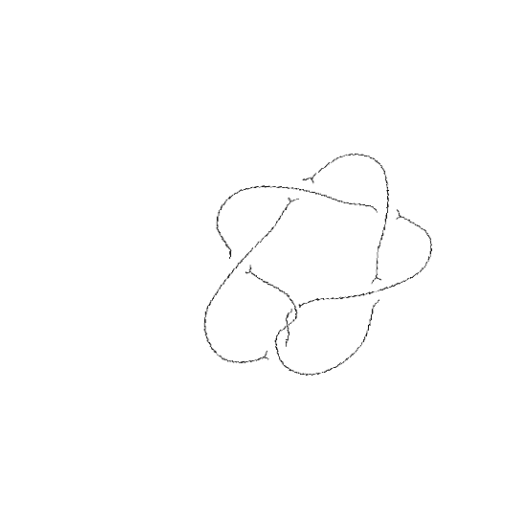
Crossing number: 7